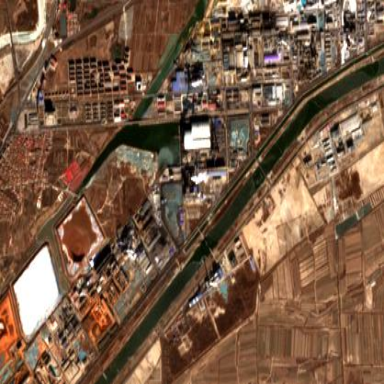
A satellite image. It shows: Industrial area with coal-powered plant.